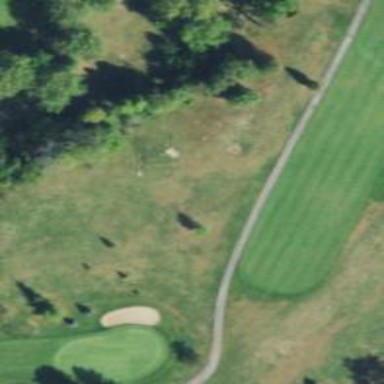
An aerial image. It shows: Path for golf carts.